Field crop: maize
Growth stage: 2
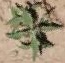
Species: atriplex